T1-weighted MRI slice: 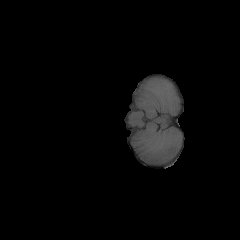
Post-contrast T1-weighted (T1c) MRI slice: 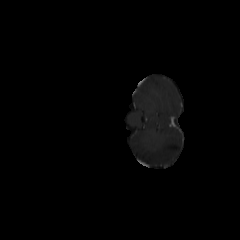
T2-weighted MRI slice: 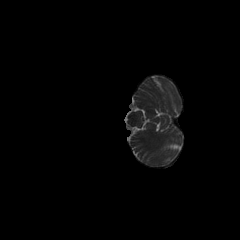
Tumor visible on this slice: no